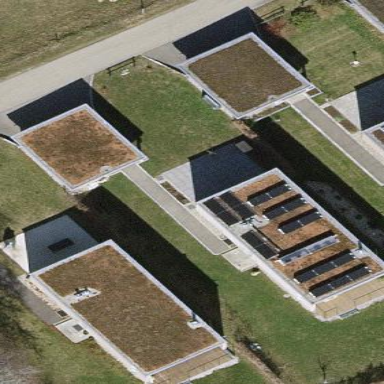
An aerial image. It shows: House with flat roof.